八年级 · 度量几何学
如图, 正方形 $A B C D$ 的边长为 $2, M N / / B C$ 分别交 $A B 、 C D$ 于点 $M 、 N$, 在 $M N$ 上任取两点 $P 、 Q$,那么图中阴影部分的面积是 \$ \qquad \$ .

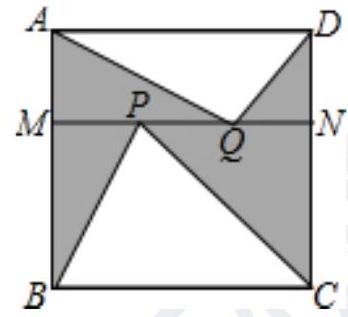
答案: 2
解析: 由图知, 阴影部分的面积等于正方形的面积减去 $\triangle A Q D$ 和 $\triangle B C P$ 的面积.

而点 $P$ 到 $B C$ 的距离与点 $Q$ 到 $A D$ 的距离的和等于正方形的边长,

即 $\triangle A Q D$ 和 $\triangle B C P$ 的面积的和等于正方形的面积的一半,

故阴影部分的面积 $=\frac{1}{2} \times 2^{2}=2$.

故答案为: 2 .